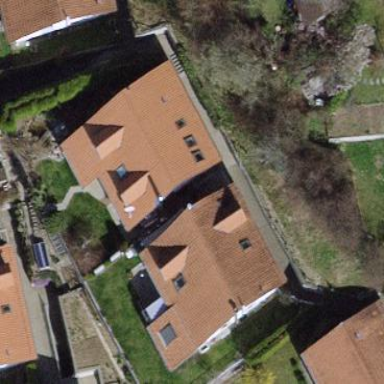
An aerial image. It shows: Detached building.